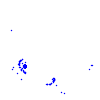
Particle: pion